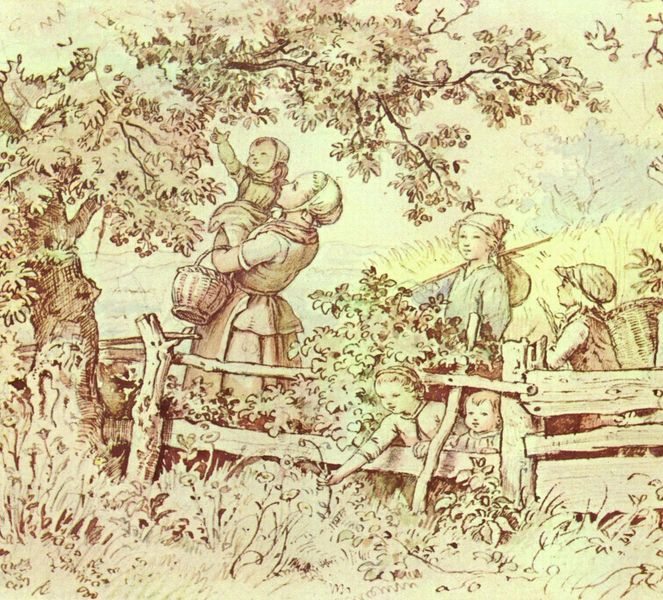
Titel: Im Sommer
Künstler: Adrian Ludwig Richter
Standort: Leipzig
Institution: Museum der Bildenden Künste
Schlagwörter: baum, blau, blätter, feder, gemälde, hand, himmel, laub, vogel, weiß, aquarell, bäume, frauen, gelb, grün, landschaft, menschen, mädchen, ocker, äste, blume, blumen, braun, frau, hell, hintergrund, holz, hut, kleid, licht, schwarz, zeichnung, blüten, gras, gürtel, obst, rasen, rot, tuch, wiese, zaun, beige, haube, rock, hemd, jung, kappe, mütze, mützen, richter, arm, gesicht, halten, stehen, tragen, ast, baumstamm, feld, gräser, natur, stamm, strauch, weide, zweige, busch, büsche, gatter, gebüsch, gehen, sonne, land, familie, kind, mutter, blatt, pflanze, pflanzen, rosa, bauern, genre, kinder, sack, stock, garten, apfel, kopfbedeckung, pflücken, schürze, taille, äpfel, sommer, stab, jungen, knaben, bäuerin, bündel, ernte, kiepe, korn, kraxe, körbe, dorf, grafik, graphik, tag, latten, lattenzaun, idylle, picknick, haarband, romantik, spielen, kopftuch, korb, pastellfarben, bretter, junge, nägel, weste, freude, striche, pfosten, griff, tusche, knabe, wandern, pfahl, zweig, stengel, schraffur, greifen, koloriert, beutel, sonnig, kleinkind, heben, rinde, märchen, eiche, fröhlich, knorrig, wanderstab, gelblich, dresden, sechs, obstbaum, kirschbaum, kirsche, nüsse, bretterzaun, klauen, federzeichnung, and, tragekorb, tuschezeichnung, ernten, wander, wanderschaft, hochheben, ludwig richter, obsternte, auf dem arm, mädchn, r, 19. jahrhundert, der schöne sommer, mutter und kinder, die herrliche natur, die wanderung, pfalnezn, wanderbeutel, am sommer